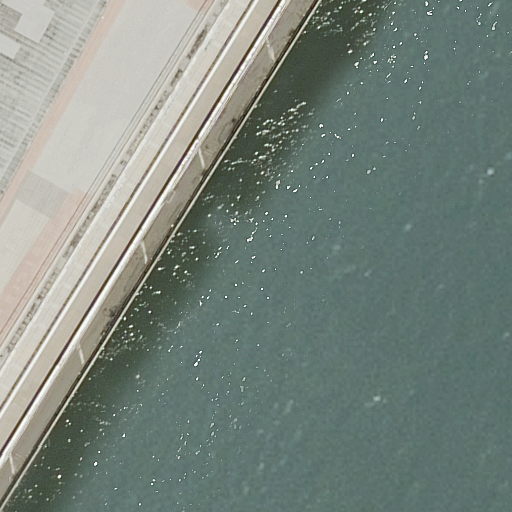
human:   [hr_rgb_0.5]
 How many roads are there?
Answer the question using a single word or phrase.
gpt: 3

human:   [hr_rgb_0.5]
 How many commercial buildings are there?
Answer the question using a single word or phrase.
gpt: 0

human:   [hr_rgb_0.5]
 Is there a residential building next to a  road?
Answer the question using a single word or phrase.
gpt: no

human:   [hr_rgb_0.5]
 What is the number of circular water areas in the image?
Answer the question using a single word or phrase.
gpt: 0

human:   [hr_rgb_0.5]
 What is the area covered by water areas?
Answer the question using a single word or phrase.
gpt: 7365m2

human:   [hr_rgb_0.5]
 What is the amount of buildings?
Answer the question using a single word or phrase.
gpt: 1

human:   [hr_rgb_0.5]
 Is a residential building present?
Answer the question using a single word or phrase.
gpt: no

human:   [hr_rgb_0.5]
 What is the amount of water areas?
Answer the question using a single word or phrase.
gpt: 1

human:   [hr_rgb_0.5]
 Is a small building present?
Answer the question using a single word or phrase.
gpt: yes

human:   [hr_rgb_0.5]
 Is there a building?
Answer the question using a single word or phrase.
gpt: yes

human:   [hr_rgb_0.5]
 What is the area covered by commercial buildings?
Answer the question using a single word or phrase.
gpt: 0m2

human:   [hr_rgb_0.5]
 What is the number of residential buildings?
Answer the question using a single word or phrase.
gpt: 0

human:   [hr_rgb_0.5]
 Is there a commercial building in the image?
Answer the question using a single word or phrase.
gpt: no

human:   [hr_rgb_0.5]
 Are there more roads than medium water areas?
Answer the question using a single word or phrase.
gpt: yes

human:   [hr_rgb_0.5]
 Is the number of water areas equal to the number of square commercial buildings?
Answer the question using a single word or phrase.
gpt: no

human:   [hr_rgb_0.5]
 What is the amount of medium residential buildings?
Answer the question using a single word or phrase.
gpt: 0

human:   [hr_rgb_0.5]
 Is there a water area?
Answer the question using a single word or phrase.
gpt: yes

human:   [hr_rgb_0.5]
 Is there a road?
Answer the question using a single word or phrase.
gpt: yes

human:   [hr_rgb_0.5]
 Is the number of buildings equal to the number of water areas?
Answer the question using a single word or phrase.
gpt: yes

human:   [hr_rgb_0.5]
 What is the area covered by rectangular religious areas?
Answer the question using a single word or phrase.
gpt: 0m2

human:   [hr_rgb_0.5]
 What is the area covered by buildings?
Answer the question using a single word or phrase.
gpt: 1m2

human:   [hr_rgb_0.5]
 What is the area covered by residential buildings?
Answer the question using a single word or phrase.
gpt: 0m2

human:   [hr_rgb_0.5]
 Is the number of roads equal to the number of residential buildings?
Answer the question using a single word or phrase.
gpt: no

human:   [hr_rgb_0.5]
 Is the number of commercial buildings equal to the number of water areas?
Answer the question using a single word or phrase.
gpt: no

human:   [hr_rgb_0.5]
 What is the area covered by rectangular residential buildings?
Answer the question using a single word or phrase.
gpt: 0m2

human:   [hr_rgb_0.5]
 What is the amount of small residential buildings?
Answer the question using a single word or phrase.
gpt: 0

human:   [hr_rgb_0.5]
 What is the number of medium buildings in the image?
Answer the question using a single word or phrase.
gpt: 0

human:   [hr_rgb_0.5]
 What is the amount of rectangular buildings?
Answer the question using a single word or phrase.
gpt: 1

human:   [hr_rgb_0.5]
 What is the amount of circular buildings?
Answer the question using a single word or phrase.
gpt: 0

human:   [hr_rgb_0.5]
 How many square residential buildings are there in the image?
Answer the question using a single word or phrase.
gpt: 0

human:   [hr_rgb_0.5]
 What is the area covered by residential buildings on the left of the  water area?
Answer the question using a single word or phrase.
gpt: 0m2

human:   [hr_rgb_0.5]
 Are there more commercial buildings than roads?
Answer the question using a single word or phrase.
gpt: no

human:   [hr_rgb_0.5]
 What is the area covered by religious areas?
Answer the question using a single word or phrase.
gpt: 0m2

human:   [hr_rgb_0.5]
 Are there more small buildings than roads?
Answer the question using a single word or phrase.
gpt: no

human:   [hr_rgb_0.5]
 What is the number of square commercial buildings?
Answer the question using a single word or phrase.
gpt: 0

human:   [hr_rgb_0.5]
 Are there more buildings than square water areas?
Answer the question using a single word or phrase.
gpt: yes

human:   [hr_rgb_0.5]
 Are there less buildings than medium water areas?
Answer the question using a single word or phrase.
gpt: no

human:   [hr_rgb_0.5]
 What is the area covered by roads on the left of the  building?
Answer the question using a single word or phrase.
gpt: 0m2

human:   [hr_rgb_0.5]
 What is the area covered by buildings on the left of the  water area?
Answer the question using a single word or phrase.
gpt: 1m2

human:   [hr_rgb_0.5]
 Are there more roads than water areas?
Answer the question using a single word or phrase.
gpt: yes

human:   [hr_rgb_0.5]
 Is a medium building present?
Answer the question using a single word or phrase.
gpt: no

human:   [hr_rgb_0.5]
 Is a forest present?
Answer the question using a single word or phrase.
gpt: no

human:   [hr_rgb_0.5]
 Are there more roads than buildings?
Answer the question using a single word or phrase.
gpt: yes

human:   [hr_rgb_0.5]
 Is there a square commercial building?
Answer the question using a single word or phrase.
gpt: no

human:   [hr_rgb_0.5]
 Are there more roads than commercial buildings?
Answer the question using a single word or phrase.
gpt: yes

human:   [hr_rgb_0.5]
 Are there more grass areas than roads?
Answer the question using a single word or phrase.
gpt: no

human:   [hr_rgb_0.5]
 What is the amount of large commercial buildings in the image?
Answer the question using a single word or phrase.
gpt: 0

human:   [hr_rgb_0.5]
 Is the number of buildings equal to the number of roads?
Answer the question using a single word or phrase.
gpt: no

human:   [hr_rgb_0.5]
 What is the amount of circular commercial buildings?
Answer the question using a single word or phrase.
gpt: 0

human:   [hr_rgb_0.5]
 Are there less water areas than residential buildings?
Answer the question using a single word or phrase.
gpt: no

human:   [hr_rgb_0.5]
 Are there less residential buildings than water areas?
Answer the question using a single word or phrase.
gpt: yes

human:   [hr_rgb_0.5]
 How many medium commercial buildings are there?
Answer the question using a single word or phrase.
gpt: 0

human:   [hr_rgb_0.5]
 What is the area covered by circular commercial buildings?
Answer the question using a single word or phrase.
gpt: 0m2

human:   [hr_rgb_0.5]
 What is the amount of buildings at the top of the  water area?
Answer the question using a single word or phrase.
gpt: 0

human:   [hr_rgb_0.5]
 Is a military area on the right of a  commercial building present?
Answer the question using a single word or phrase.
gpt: no

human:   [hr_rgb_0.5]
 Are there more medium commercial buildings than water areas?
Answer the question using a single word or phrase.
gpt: no

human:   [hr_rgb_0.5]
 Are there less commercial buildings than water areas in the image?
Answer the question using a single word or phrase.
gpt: yes

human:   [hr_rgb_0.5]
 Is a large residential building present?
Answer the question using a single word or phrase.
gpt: no

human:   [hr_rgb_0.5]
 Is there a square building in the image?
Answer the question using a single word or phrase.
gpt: no

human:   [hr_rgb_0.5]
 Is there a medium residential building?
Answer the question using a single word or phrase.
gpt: no

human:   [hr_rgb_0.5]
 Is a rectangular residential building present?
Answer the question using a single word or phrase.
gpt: no

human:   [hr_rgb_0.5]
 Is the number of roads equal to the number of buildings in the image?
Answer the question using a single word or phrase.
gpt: no

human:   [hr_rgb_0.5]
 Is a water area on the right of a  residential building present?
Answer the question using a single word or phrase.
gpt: no

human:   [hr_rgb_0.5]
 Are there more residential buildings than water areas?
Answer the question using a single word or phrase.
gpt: no